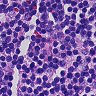
Metastatic tissue present: no